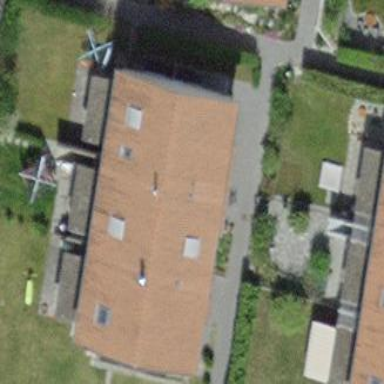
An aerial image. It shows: Terrace building.